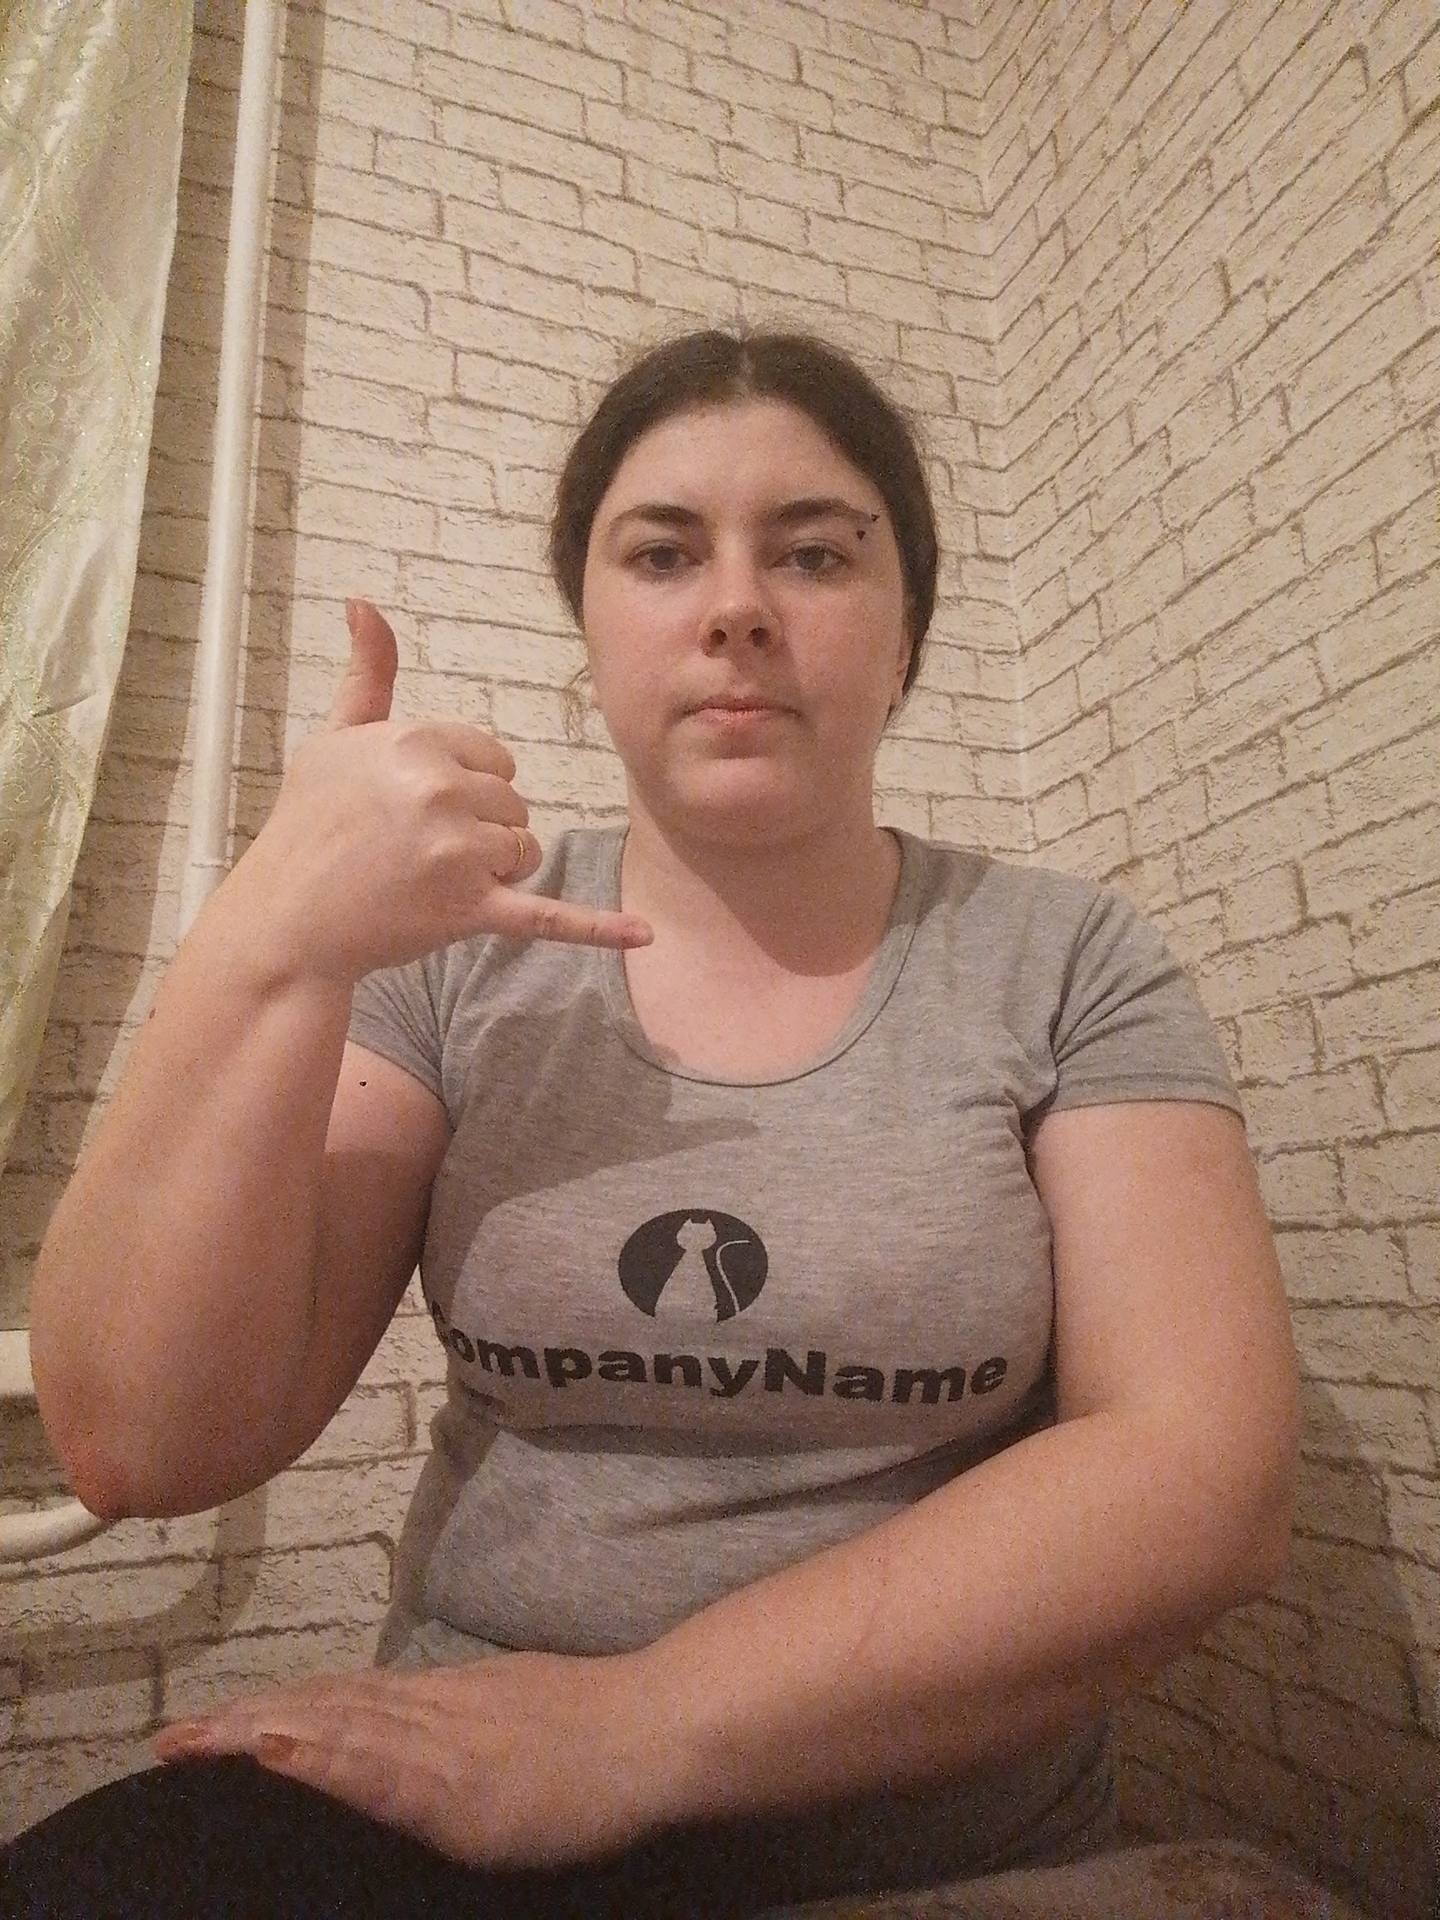
Label: noise